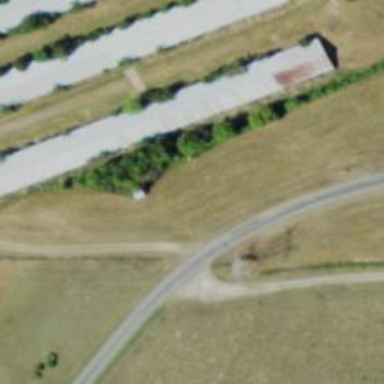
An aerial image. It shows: Farm auxiliary building.